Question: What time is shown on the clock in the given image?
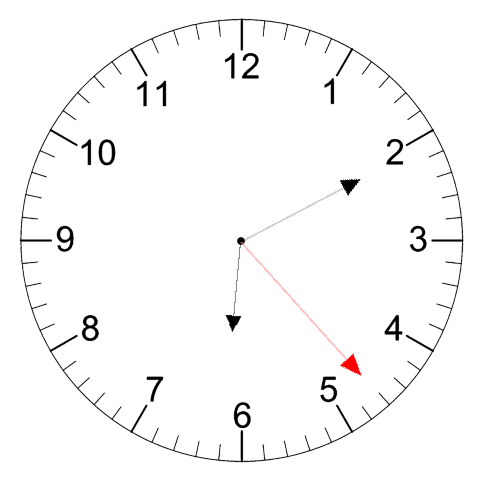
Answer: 06:10:23